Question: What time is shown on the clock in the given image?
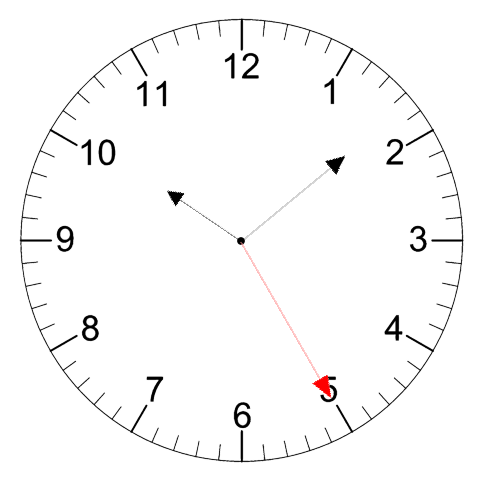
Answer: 10:08:25